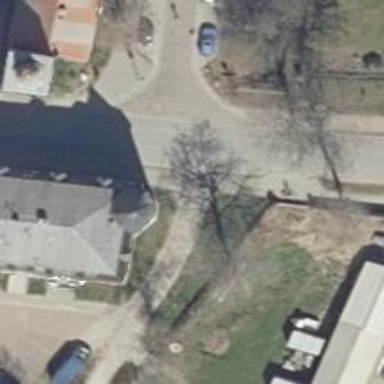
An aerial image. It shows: Secondary road with separate sidewalks on both sides.